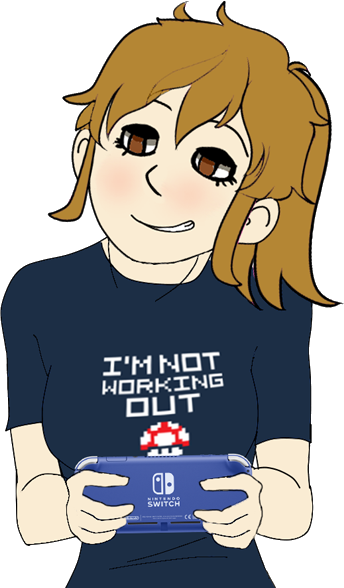
Label: 5_Ashbie_and_Enbie_Girl